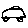
Label: car